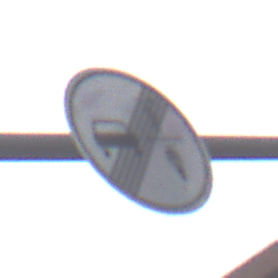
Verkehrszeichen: EndeVerbotUeberholenEinspurigeFahrzeuge
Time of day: Midday
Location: Outdoor (Urban)
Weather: Overcast
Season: NotSpecified
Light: Natural